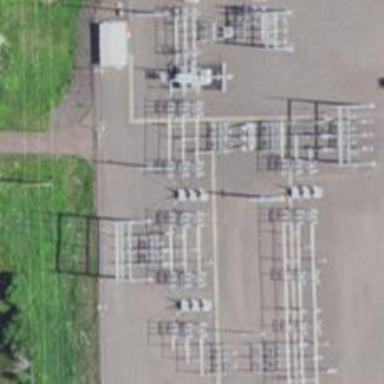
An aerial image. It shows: Switch for power supply.